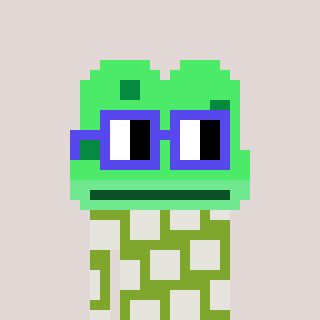
a pixel art character with square blue glasses, a frog-shaped head and a slimegreen-colored body on a warm background